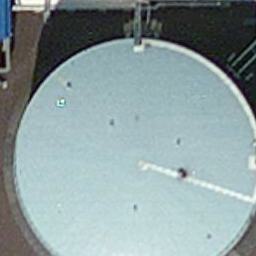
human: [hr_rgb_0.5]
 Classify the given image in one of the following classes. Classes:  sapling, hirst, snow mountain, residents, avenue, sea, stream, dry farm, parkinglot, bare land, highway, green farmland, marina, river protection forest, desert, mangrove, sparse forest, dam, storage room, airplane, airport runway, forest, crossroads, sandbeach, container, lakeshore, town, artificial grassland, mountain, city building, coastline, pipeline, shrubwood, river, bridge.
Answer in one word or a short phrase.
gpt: storage room